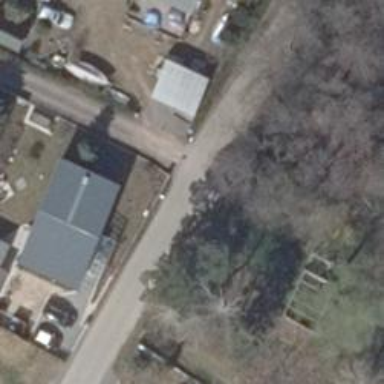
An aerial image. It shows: Driveway.